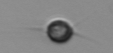
Label: Acanthoica_quattrospina